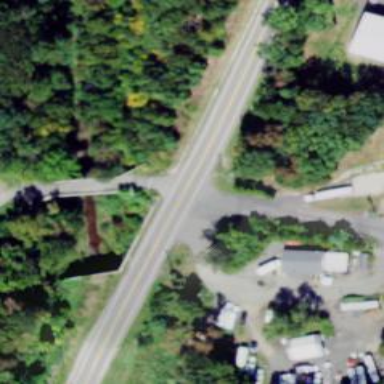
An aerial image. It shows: Service road on bridge.